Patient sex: M
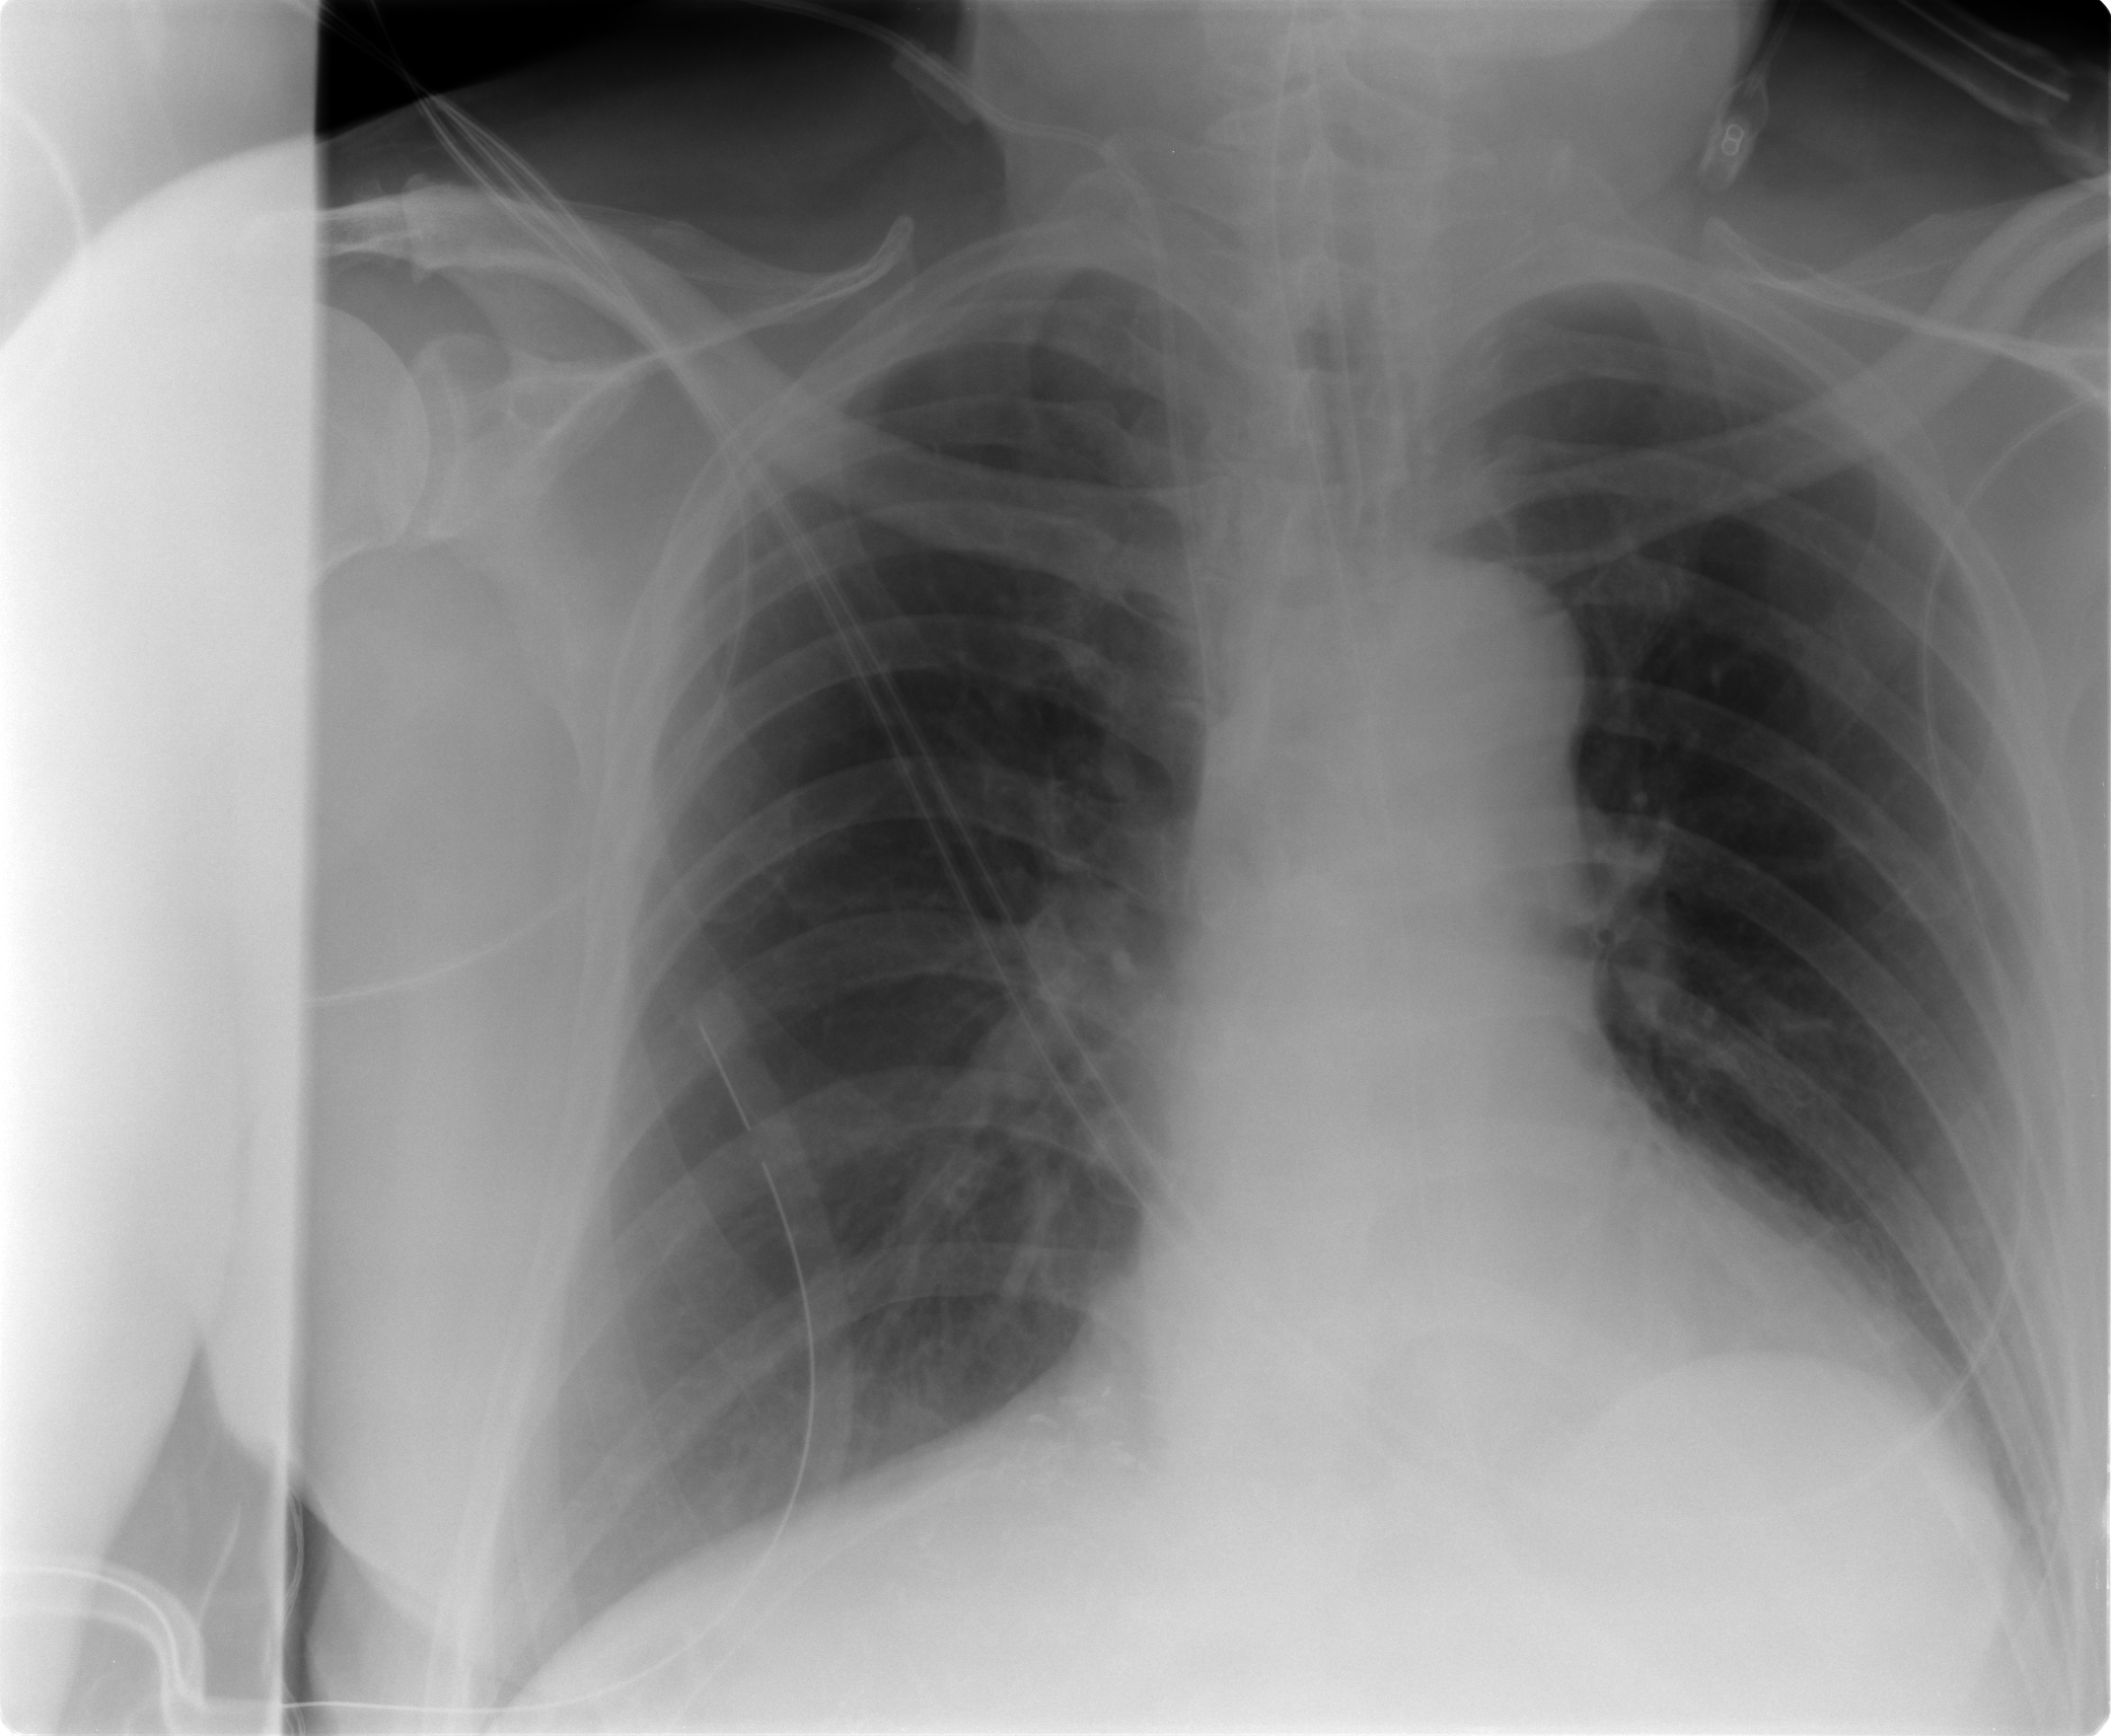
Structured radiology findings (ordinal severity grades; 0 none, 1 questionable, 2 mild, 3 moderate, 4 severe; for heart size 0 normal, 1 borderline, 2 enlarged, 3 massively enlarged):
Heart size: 1
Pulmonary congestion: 0
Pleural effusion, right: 0
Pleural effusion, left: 0
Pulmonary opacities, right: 0
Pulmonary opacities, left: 0
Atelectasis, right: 2
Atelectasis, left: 0